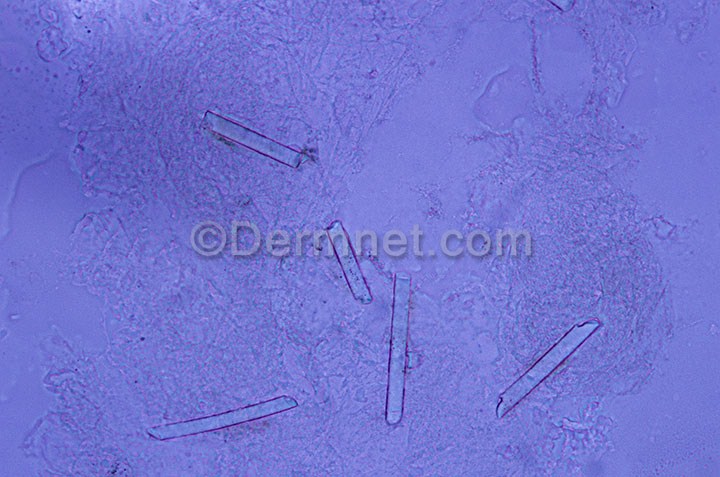
Disease: Eczema Photos